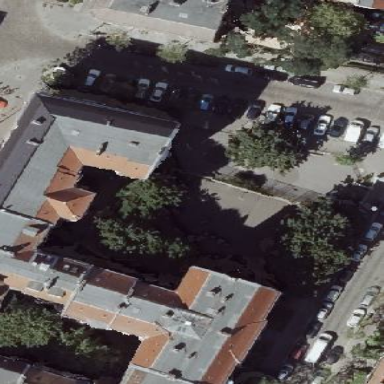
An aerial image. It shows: Residential building with gambrel roof.